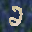
Label: 2